Field crop: maize
Growth stage: 2
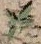
Species: atriplex